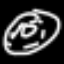
Label: donut